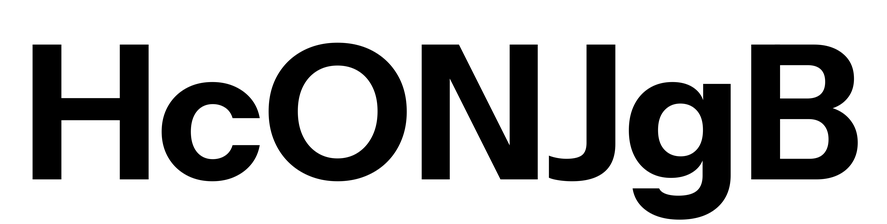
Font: InstrumentSans_Bold